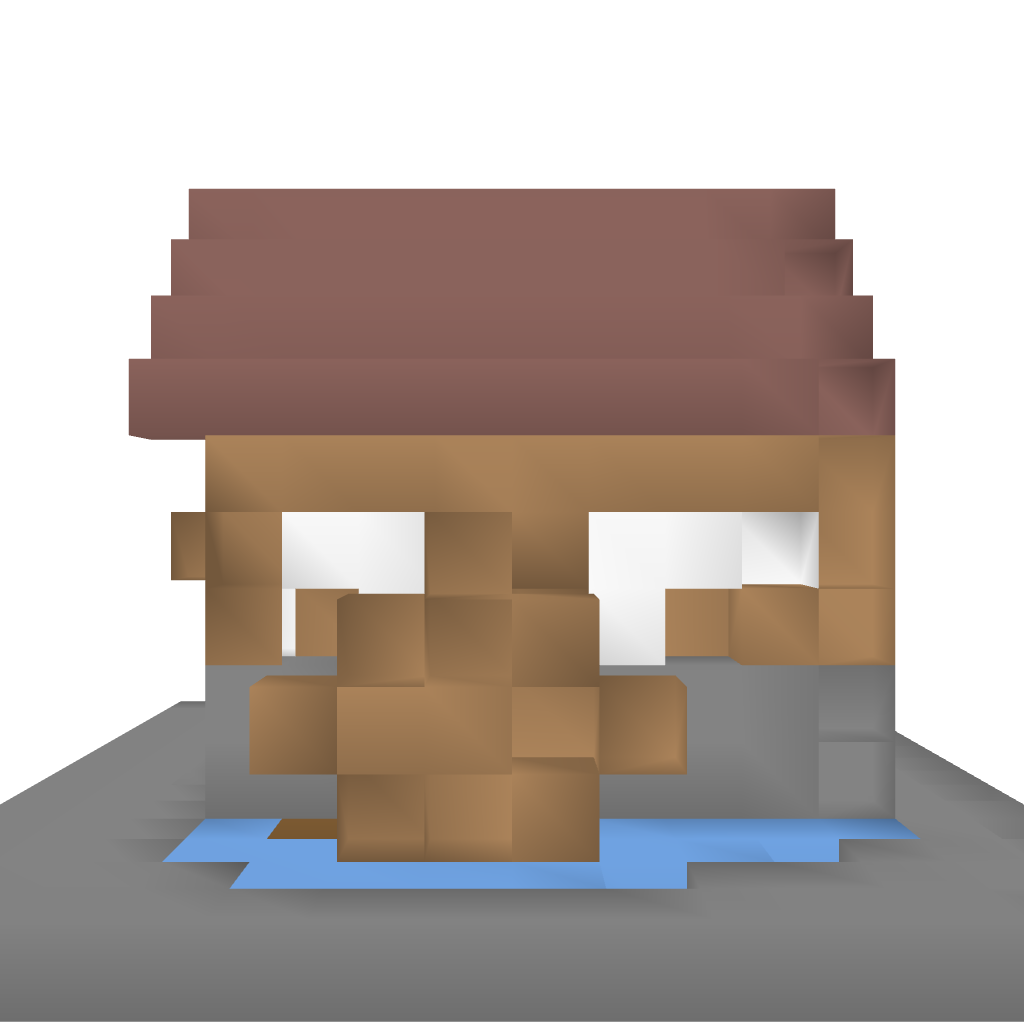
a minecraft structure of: Watermill high quality